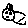
Label: cat